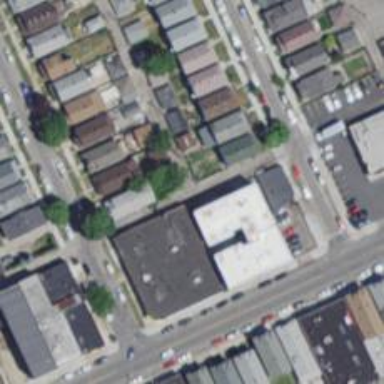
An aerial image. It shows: Alleyway designated as service road.